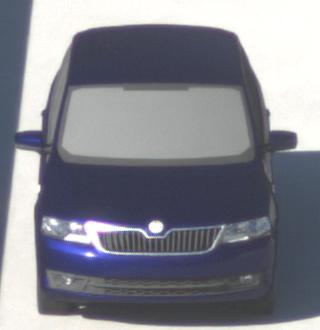
Make: Skoda
Model: Rapid Spaceback 1.2 TSI
Detailed model: Rapid Spaceback
Model produced from: 2013/10
Model produced until: 2015/04
Doors: 5
Color: blue
Road condition: dry road
Daytime: morning or afternoon
Contrast: high contrast